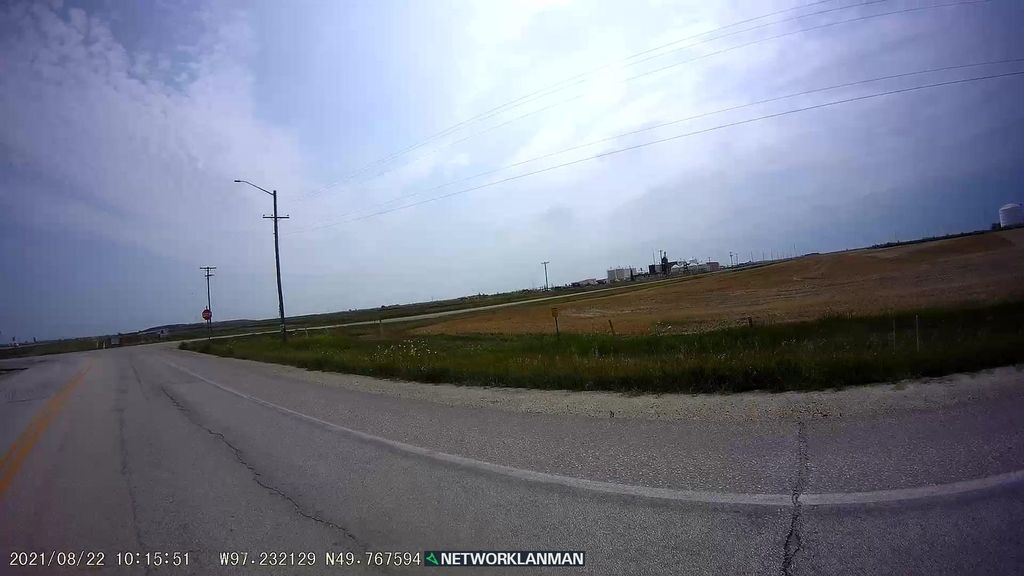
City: winnipeg